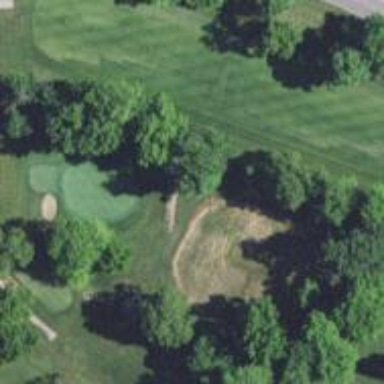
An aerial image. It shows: Golf fairway in the image.